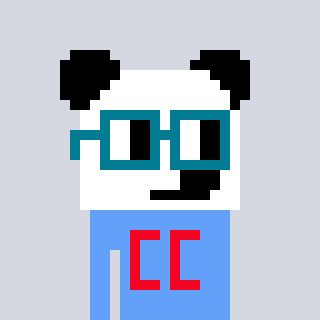
a pixel art character with square dark green glasses, a panda-shaped head and a blue-colored body on a cool background